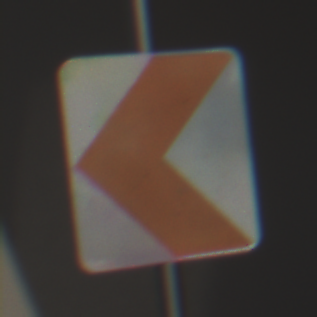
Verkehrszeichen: RichtungstafelnInKurvenKleinRechts
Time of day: MorningAfternoon
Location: Outdoor (Urban)
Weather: Clear
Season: NotSpecified
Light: Natural